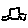
Label: car